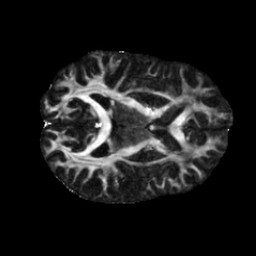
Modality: FA
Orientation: axial
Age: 25
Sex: female
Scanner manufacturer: siemens
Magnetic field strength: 6.98 T
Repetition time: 7.776 s
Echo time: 0.076 s